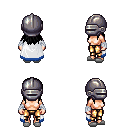
a pixel art fantasy rpg character, female body template, human, light skin, white trimmed cape, gold greaves, black unkempt hairstyle, metal helm, white cloth bandages, white slippers, four views (front, back, left, right), 2x2 character sprite sheet, small pixel art, hard edges, no anti-aliasing